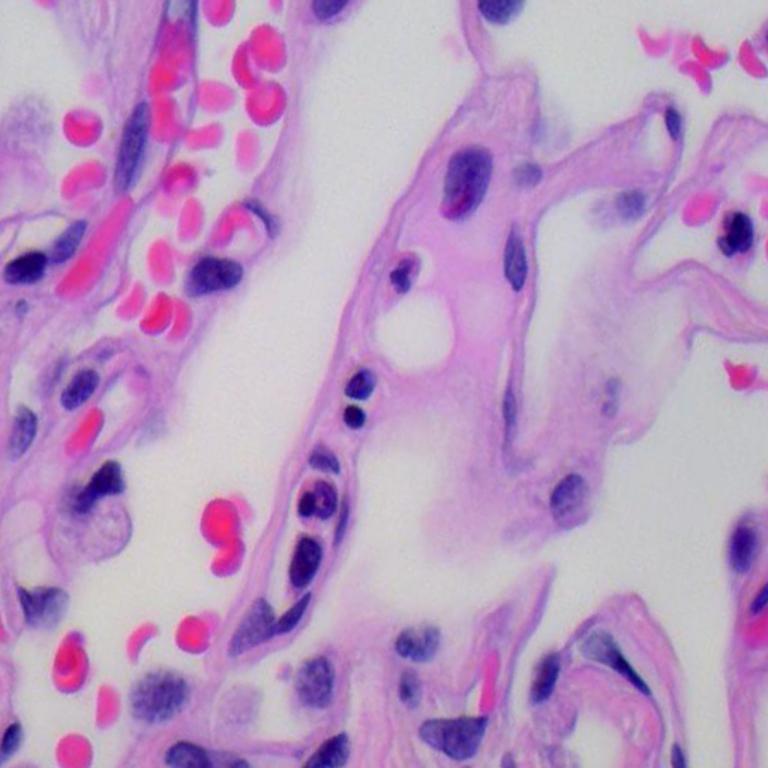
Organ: lung
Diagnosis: benign